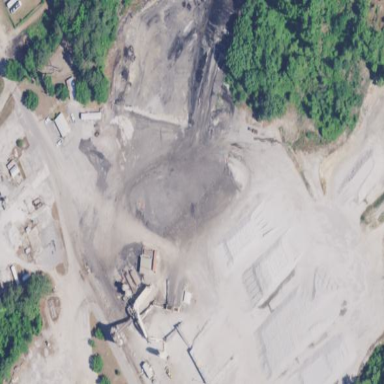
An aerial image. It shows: Quarry extracting sand as natural resource.